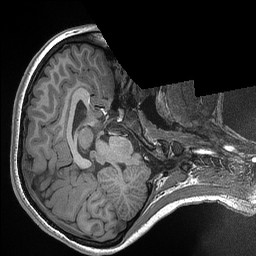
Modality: T1w
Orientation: axial
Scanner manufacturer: siemens
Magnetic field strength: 3 T
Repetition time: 2.3 s
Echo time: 0.00298 s